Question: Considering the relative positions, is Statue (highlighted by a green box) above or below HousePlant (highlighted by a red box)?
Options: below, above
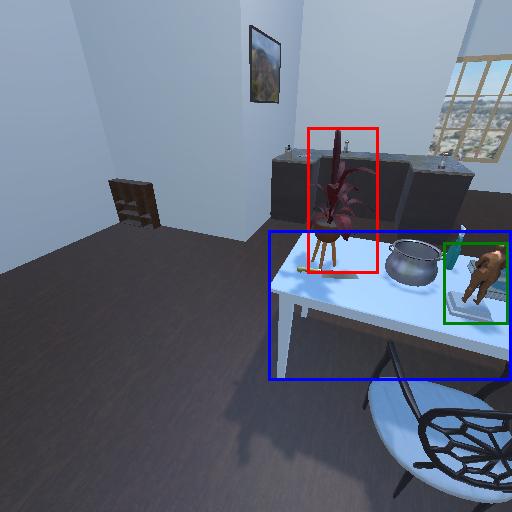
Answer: below